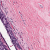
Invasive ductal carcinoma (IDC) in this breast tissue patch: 0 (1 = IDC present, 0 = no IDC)